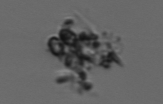
Label: detritus